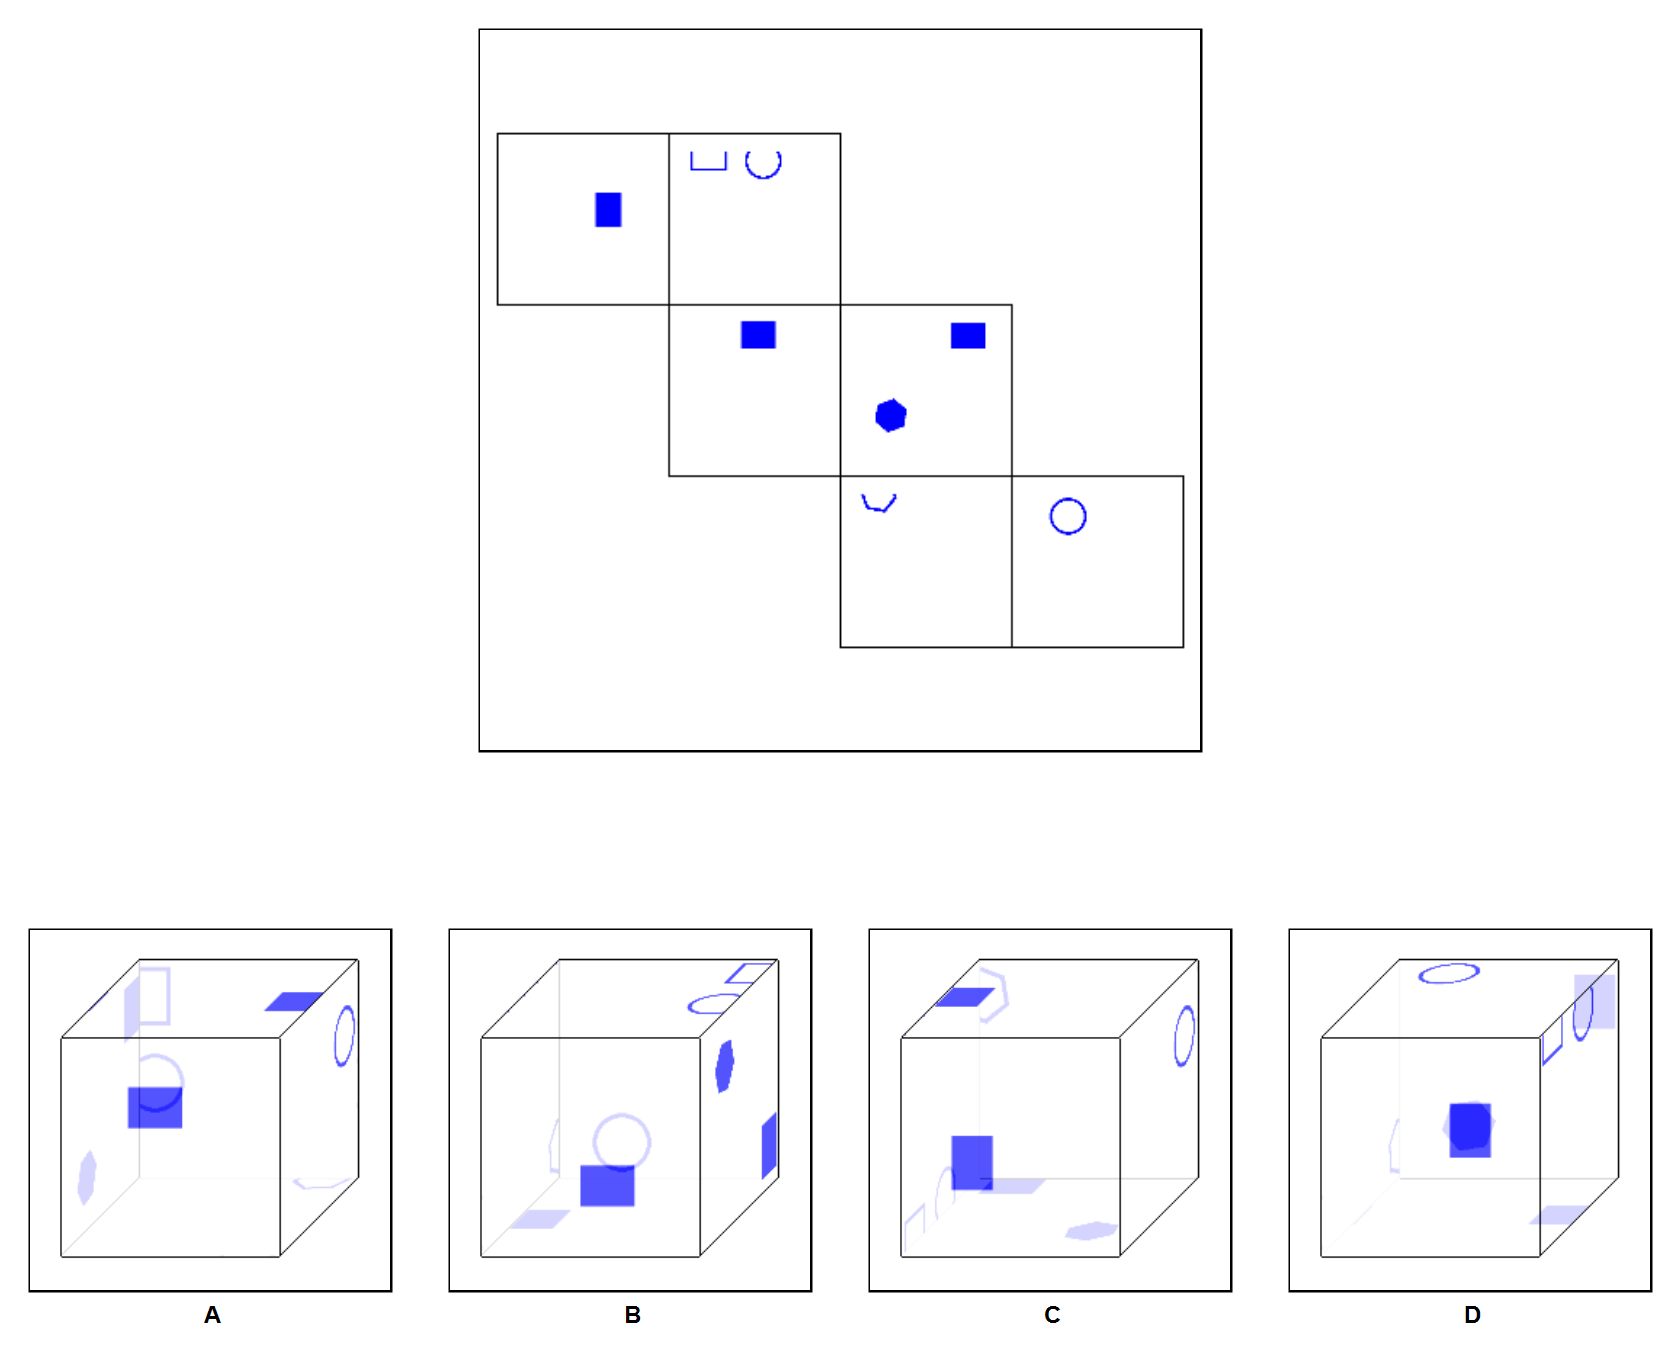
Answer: D